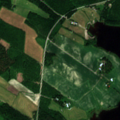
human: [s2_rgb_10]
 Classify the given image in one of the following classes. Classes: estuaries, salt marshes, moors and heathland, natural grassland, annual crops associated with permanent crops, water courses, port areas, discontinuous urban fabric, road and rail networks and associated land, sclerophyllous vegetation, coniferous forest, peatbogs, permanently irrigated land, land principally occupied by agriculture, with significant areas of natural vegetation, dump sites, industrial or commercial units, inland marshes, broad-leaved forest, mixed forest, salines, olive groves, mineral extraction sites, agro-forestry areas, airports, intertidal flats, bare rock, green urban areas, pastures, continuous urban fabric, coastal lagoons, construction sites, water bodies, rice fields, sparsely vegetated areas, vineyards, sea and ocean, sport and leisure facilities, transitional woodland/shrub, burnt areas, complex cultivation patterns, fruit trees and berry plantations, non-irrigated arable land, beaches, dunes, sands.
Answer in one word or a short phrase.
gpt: non-irrigated arable land, mixed forest, water bodies